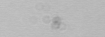
Label: camera_spot